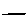
Label: line